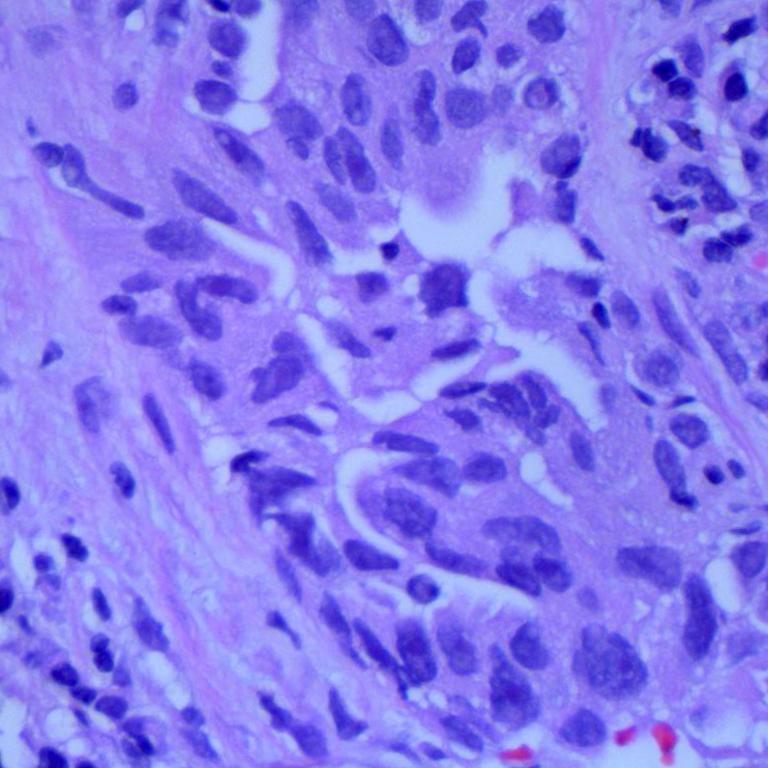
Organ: lung
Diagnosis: adenocarcinomas